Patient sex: F
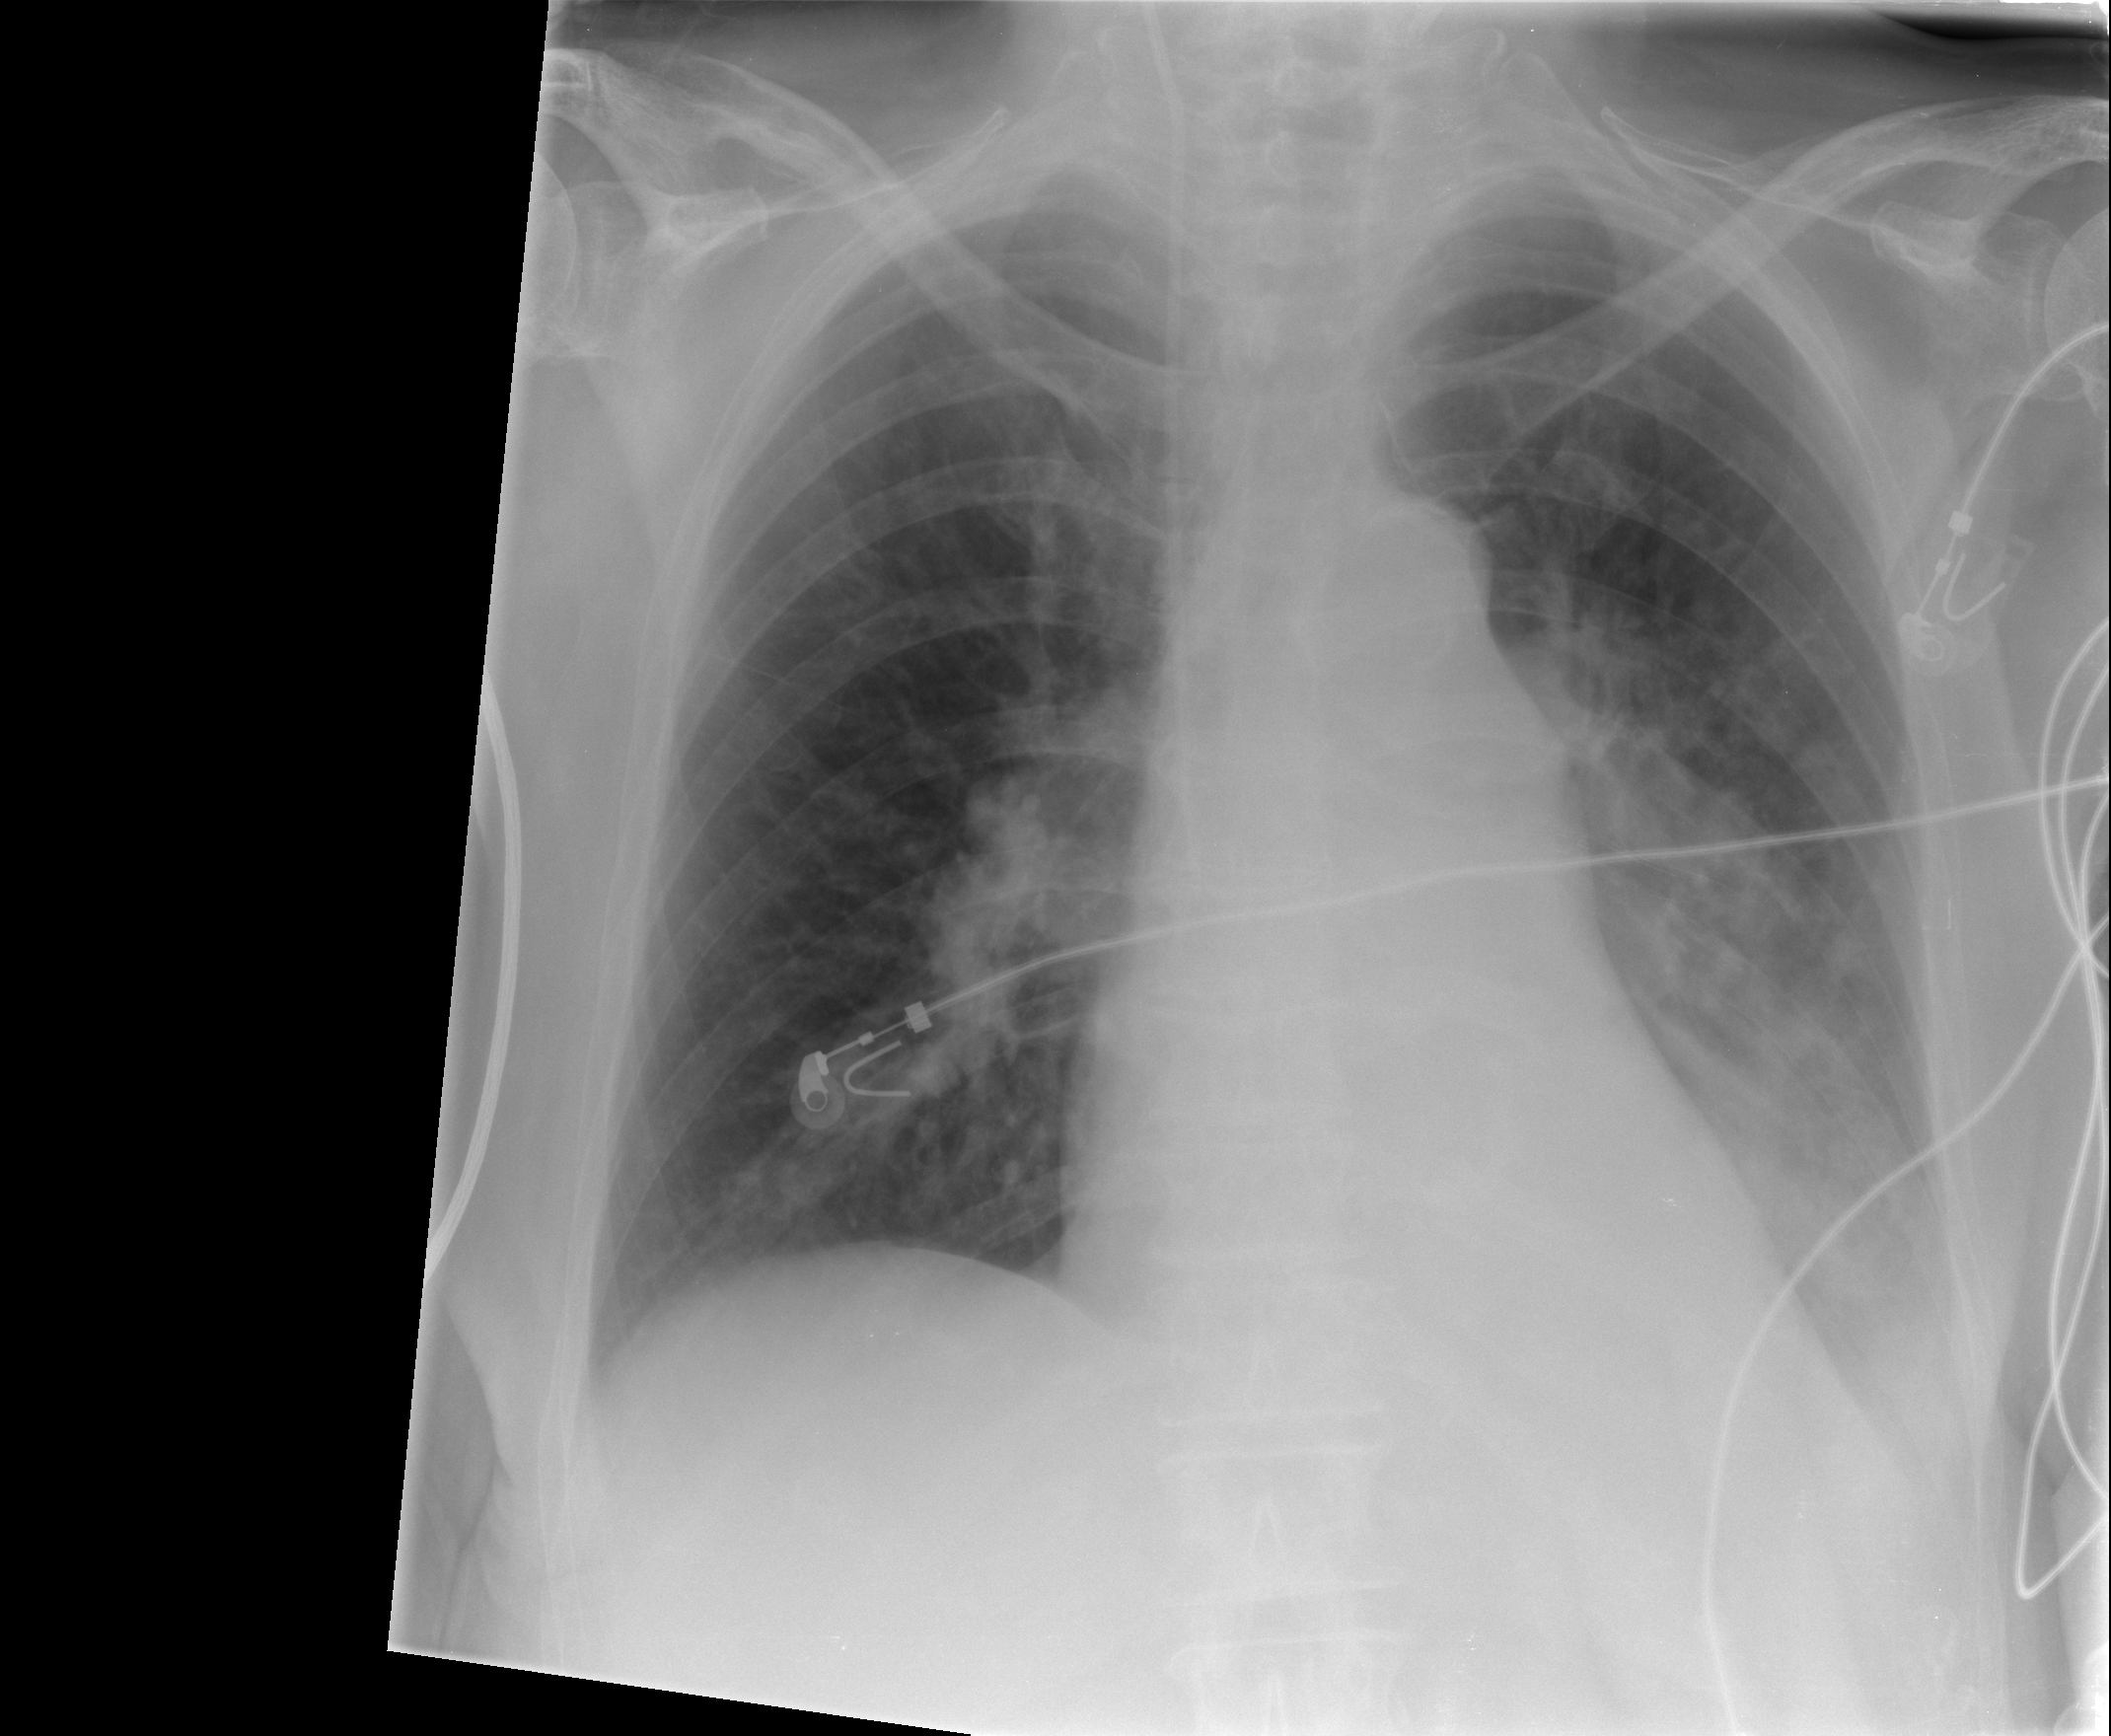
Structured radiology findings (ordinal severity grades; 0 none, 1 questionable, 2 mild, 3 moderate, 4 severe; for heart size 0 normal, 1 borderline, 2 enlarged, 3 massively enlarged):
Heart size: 0
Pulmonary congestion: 0
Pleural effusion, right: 0
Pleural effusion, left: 2
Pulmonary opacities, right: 0
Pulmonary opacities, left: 2
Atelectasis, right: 0
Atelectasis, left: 2